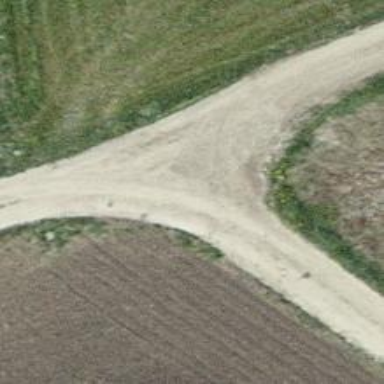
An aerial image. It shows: Unpaved track road.